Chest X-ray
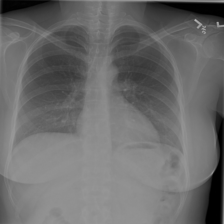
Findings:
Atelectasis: negative
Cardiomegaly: negative
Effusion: negative
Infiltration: negative
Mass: negative
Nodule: negative
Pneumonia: negative
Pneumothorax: negative
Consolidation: negative
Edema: negative
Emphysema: negative
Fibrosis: negative
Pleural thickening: negative
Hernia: negative